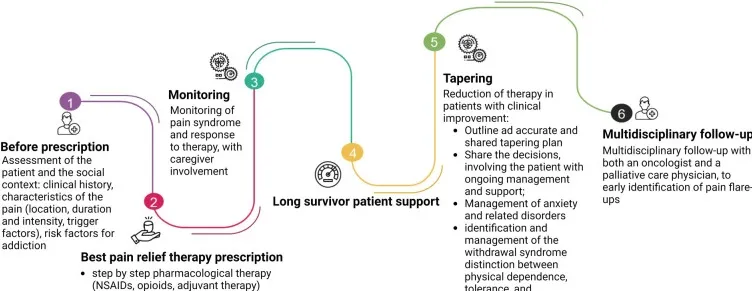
The journey of opioid prescription. At first, before prescription, the physician has to do a thorough assessment of the patient and the social context. The prescription of the pain-relief therapy must follow the guidelines, considering the clinical characteristics of the patient and the localization of the disease. Also, radiotherapy and physical rehabilitation have to be considered. The psychological aspects and non-pharmacological therapies should not be underestimated. Equal attention must be given to the tapering of pain-relieving therapy: each step must be shared with the patient, who has to be carefully monitored and instructed on the symptoms that may appear (ie, hypertension, tachycardia, sweating, palpitations,. . ). A multidisciplinary path involving oncologists and pain specialists, shared with the patient, can significantly reduce the risk of developing OUD for the patient, especially in long survivors. Created with BioRender. com.
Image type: chart (chart)